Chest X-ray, PA view. Patient: 53 years old, sex M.
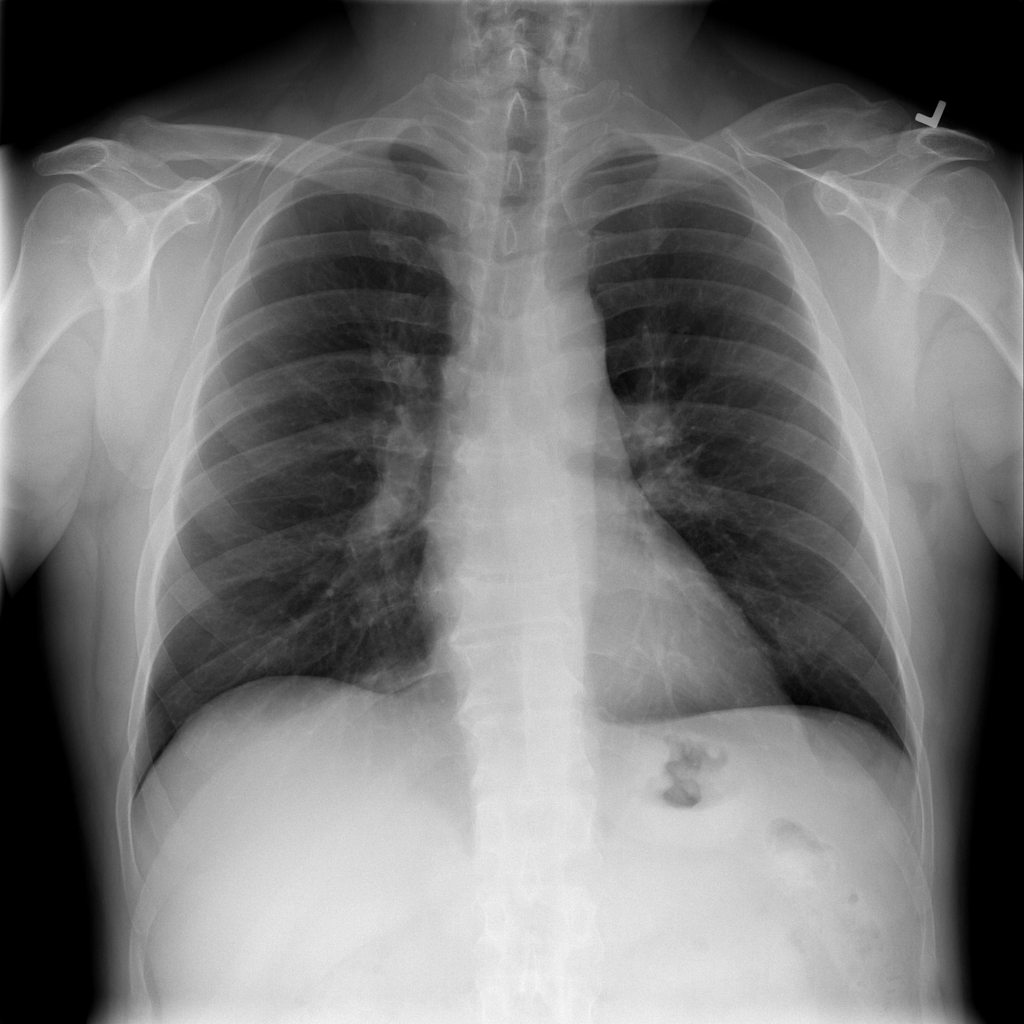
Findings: No Finding